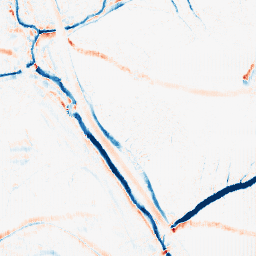
Category: morphological
Decomposition family: morphological_ellipse
Decomposition parameters: operation: average
width: 10
height: 5
Upsampling method: fft_zeropad
Upsampling parameters: scale: 2
Upsampling scale: 2